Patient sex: F
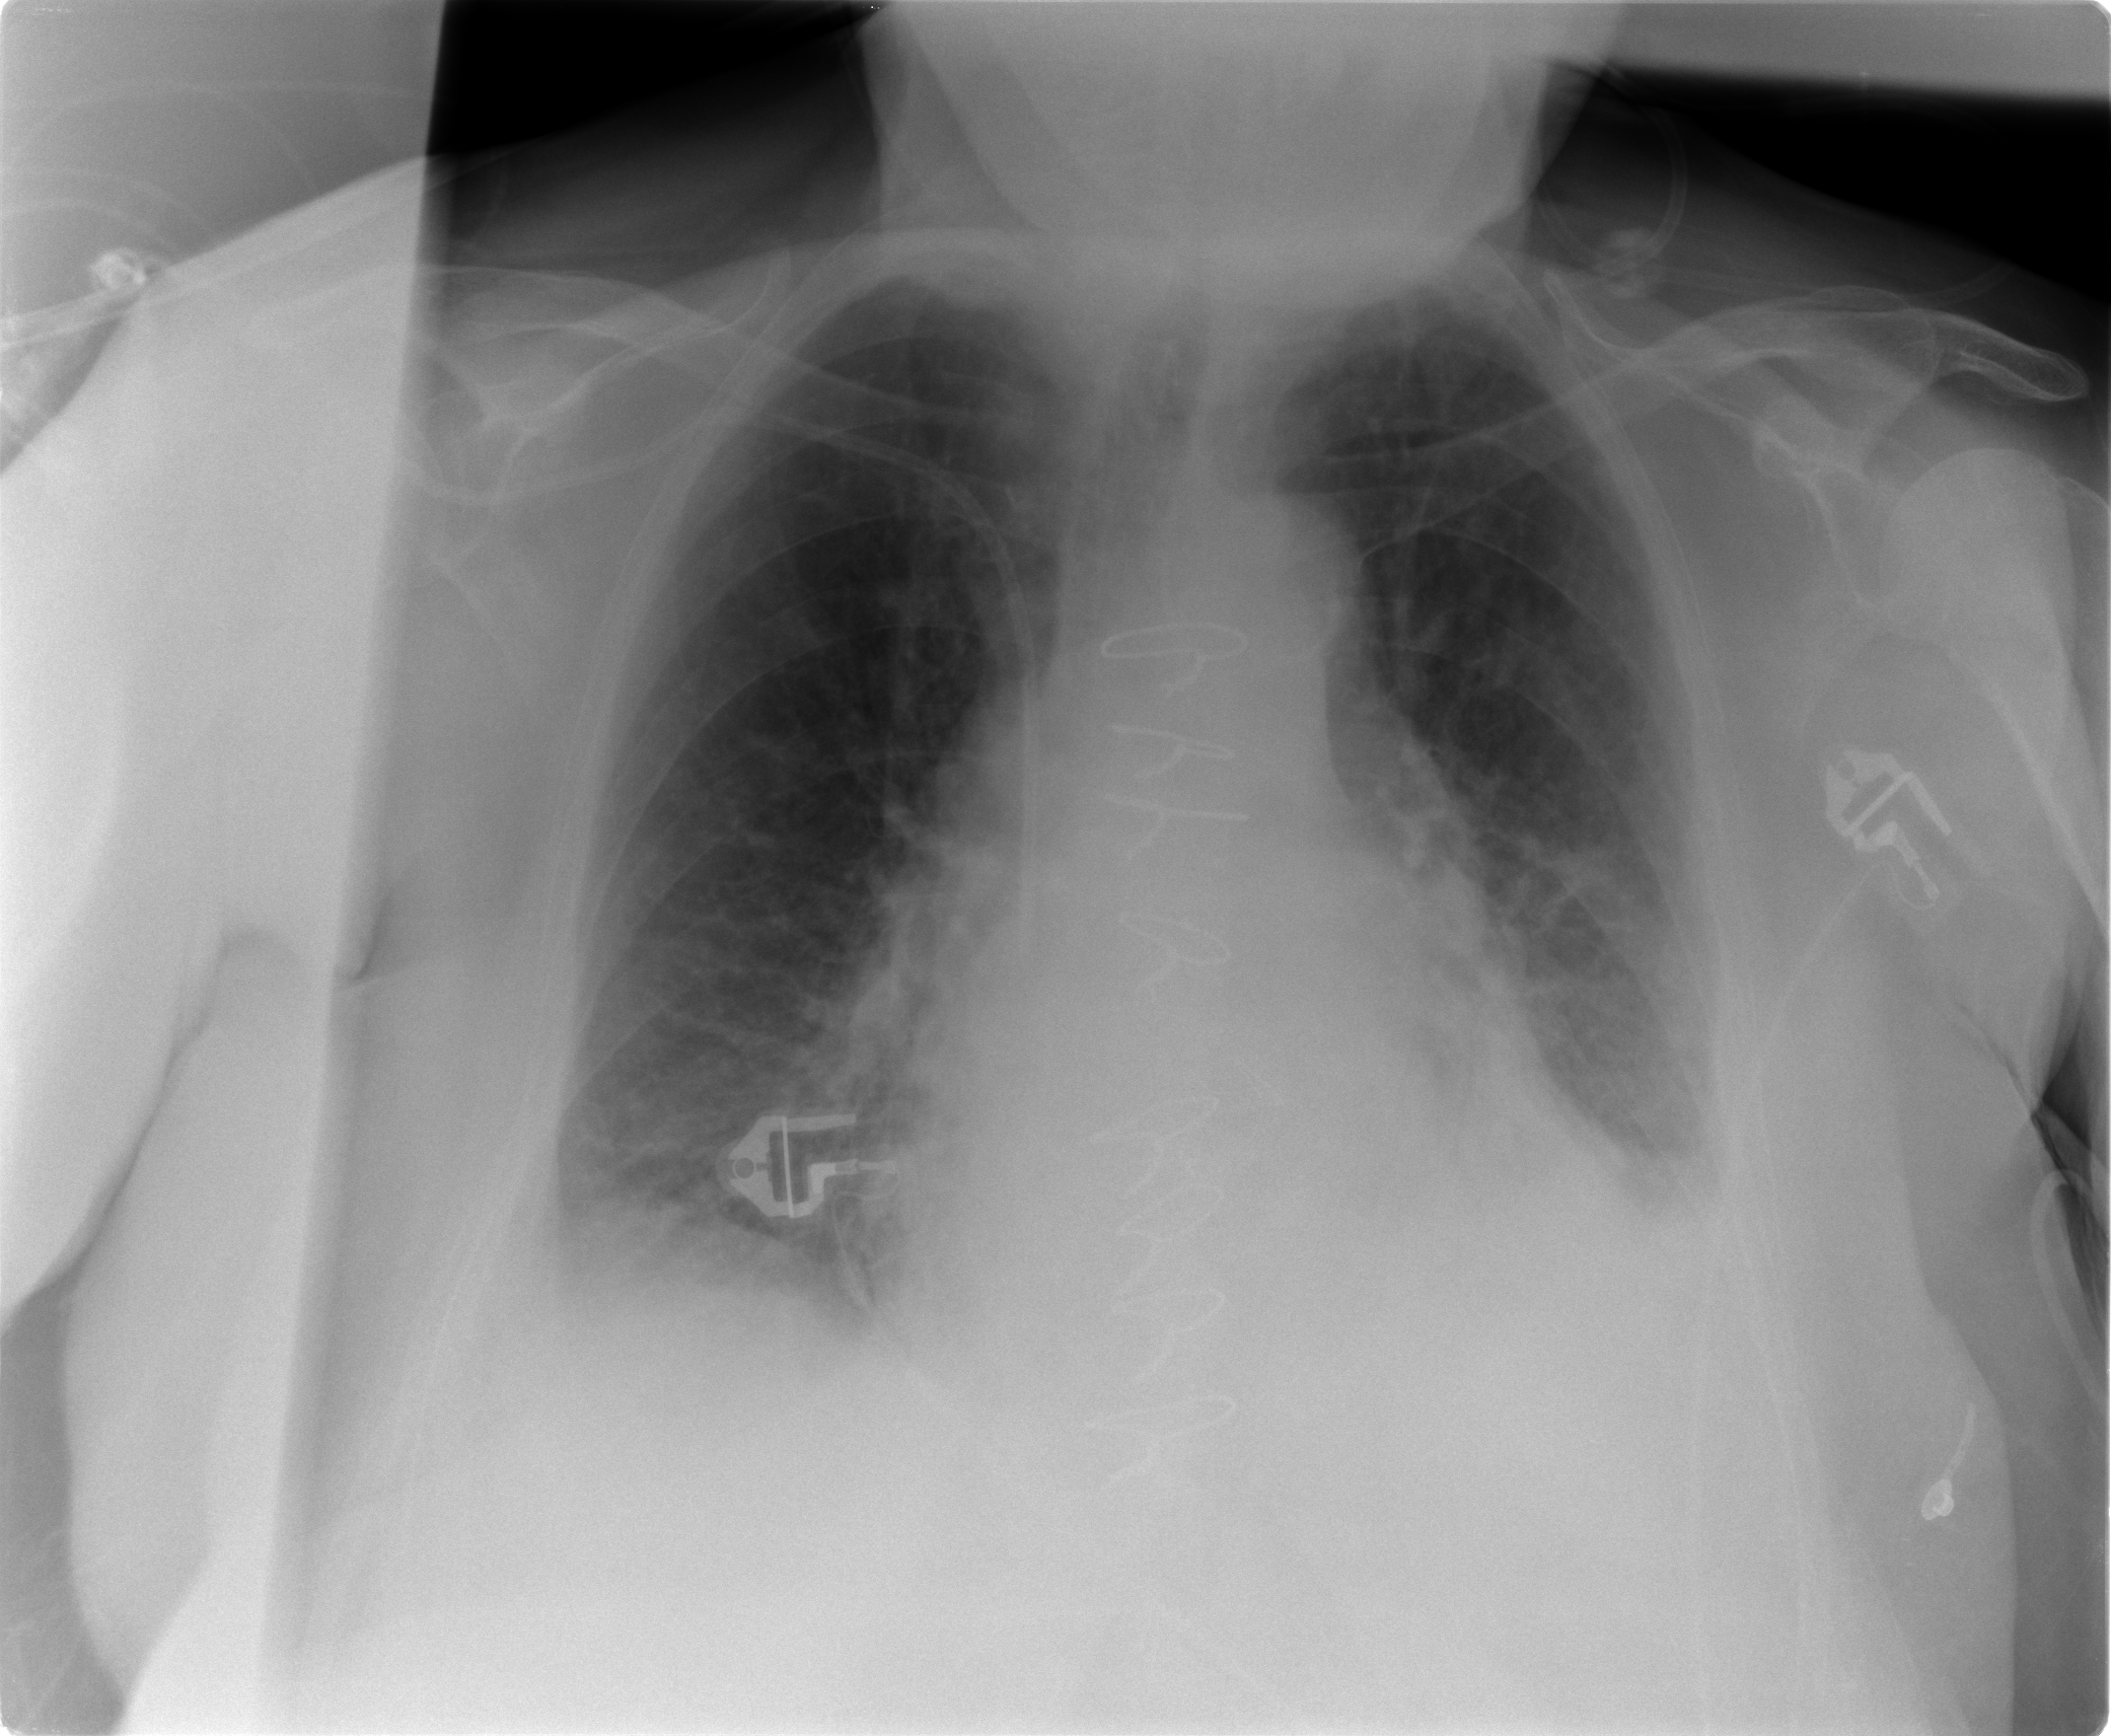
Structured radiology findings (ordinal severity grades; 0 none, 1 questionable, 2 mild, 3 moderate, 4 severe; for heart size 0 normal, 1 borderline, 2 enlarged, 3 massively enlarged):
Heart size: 2
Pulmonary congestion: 2
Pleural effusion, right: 2
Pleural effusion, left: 2
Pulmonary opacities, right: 2
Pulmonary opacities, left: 1
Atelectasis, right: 2
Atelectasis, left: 2